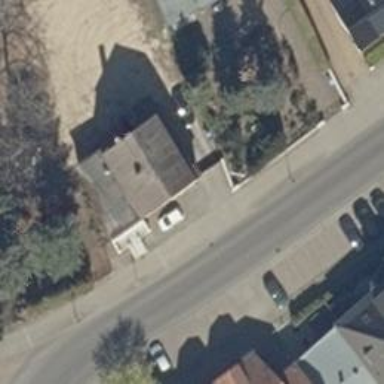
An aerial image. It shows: Detached building with gambrel roof design.